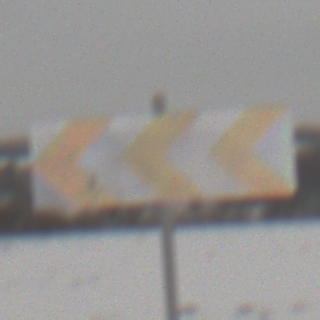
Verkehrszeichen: RichtungstafelnInKurvenGrossRechts
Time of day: MorningAfternoon
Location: Outdoor (Nature)
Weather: Overcast
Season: Winter
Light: Natural